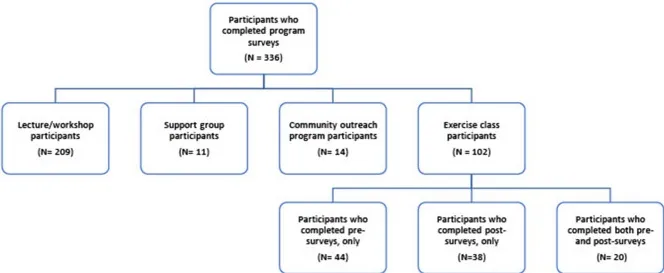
Quantitative survey response flowchart.
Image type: chart (chart)